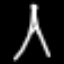
Label: The Eiffel Tower